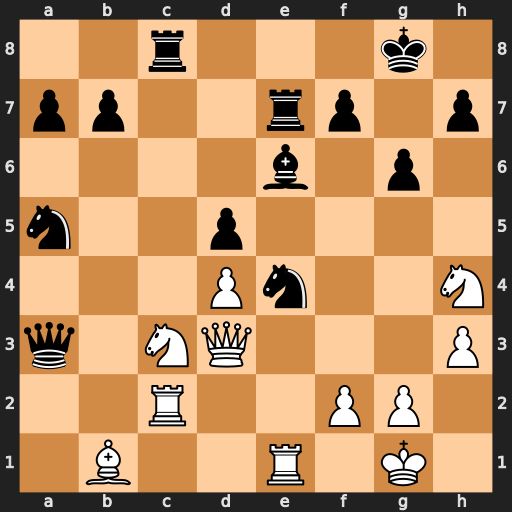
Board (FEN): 2r3k1/pp2rp1p/4b1p1/n2p4/3Pn2N/q1NQ3P/2R2PP1/1B2R1K1
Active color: w
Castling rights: -
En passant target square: -
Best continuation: Nxd5 Qxd3 Rxc8+